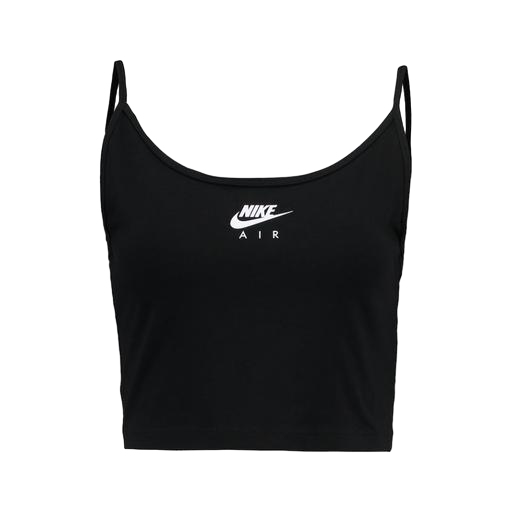
branded tank-top, nike shirt, black dri-fit logo top, white background